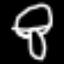
Label: mushroom